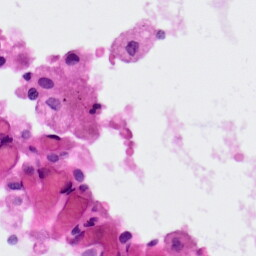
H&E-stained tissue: Lung